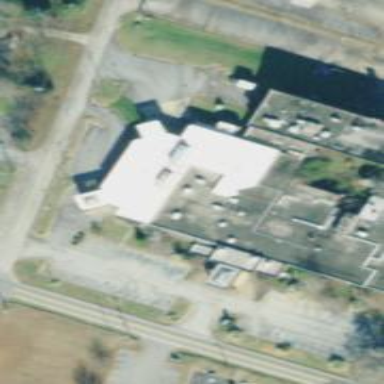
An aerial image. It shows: Clinic.